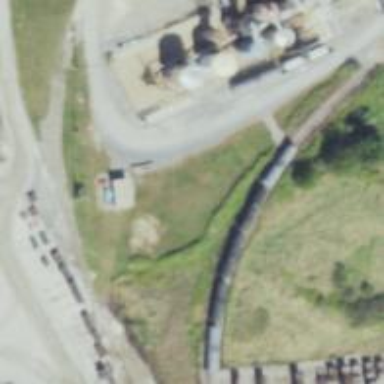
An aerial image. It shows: Railway spur service.